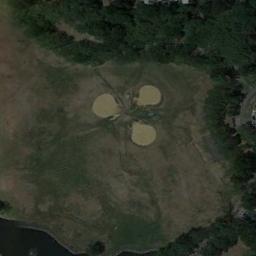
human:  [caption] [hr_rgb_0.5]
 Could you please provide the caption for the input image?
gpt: There are three baseball diamonds in the middle of grass next to many trees .

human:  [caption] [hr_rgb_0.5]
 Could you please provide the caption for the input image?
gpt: Three baseball diamonds surrounded by some trees and a lake beside .

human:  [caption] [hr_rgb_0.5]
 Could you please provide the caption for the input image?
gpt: There are three baseball diamonds in the grass .

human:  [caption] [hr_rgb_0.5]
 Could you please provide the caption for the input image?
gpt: There are two baseball fields in the picture, One of which is about twice as large as the other .

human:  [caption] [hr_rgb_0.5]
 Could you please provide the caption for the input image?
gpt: Many trees are beside the three baseball diamonds .